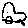
Label: car